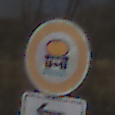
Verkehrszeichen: VerbotFahrzeugeWassergefaehrdenderLadung
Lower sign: RichtungsangabeDurchPfeile2
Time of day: Midday
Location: Outdoor (Nature)
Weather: Clear
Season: NotSpecified
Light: Natural